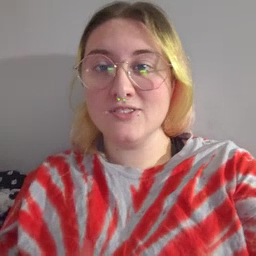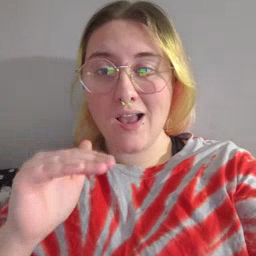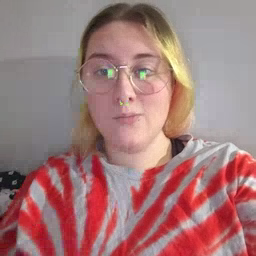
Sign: child